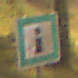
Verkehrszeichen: Informationsstelle
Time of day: Night
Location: Outdoor (Suburban)
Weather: PartlyCloudy
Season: NotSpecified
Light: Artificial